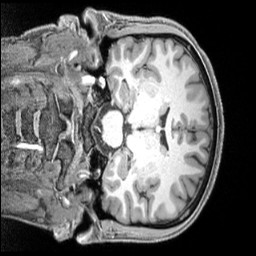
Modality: T1w
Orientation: coronal